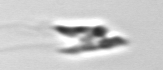
Label: Chrysochromulina_lanceolata